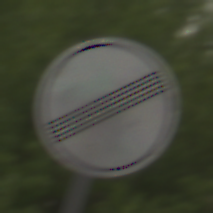
Verkehrszeichen: EndeSaemtlicherBegrenzungen
Umgebung: Outdoor, Nature
Tageszeit: MorningAfternoon
Wetter: Overcast
Licht: Natural
Jahreszeit: NotSpecified
Kontrast: LowContrast